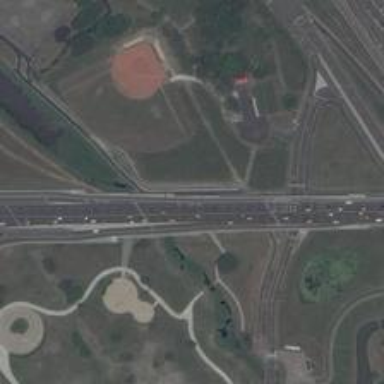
The structure of this magneficent overpass is very complex since it connects the large open space and some residential areas nearby .